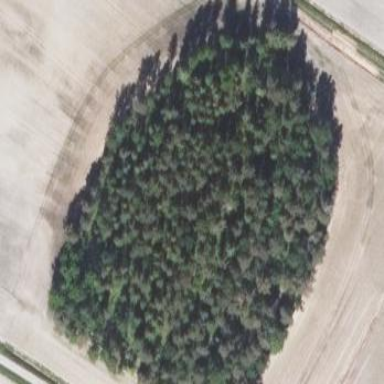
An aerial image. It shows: Forest area.